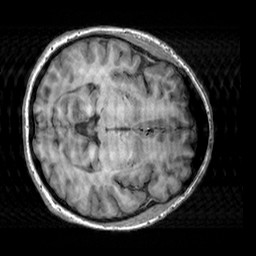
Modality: T1w
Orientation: axial
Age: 44
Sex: female
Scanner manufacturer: siemens
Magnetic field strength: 3 T
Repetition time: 2.3 s
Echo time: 0.00303 s